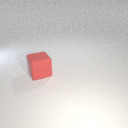
large red rubber cube